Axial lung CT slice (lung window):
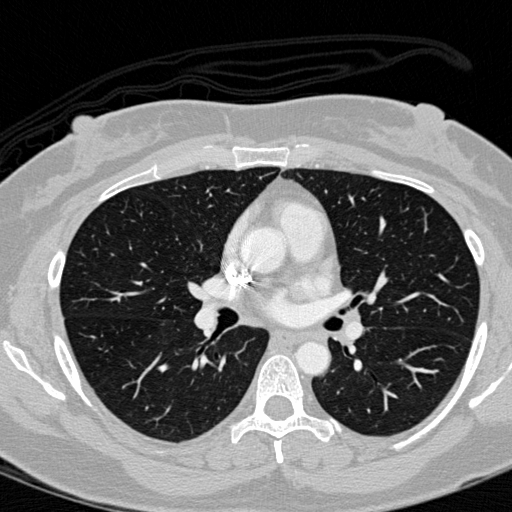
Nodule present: no